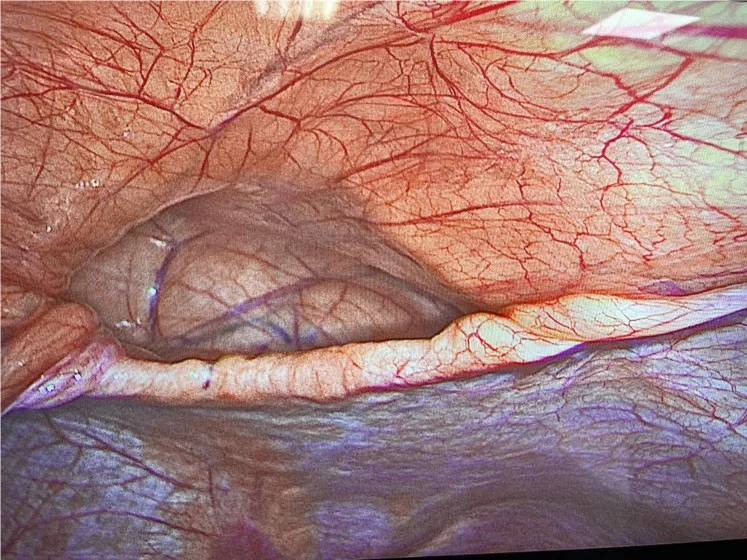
Intraoperative finding of a Morgagni-Larrey hernia.
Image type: medical_photograph (other_medical_photograph)